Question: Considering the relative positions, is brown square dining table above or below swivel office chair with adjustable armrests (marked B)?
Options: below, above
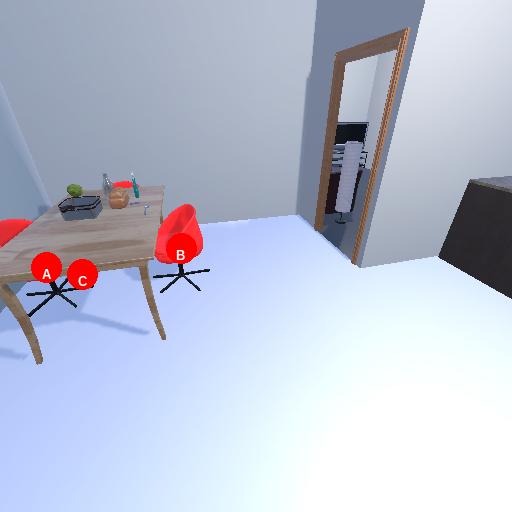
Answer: below